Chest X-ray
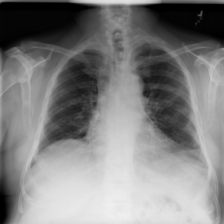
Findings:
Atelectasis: positive
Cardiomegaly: negative
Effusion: negative
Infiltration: negative
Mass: negative
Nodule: negative
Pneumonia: negative
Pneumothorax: negative
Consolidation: negative
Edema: negative
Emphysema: negative
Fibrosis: negative
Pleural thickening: negative
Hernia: negative